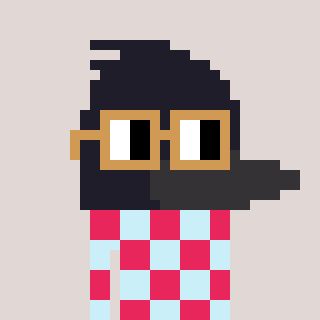
a pixel art character with square brown glasses, a raven-shaped head and a cold-colored body on a warm background